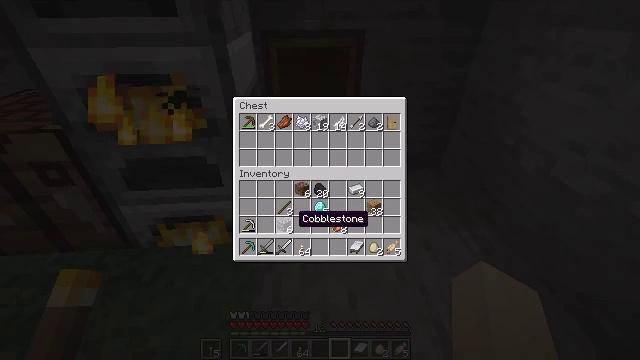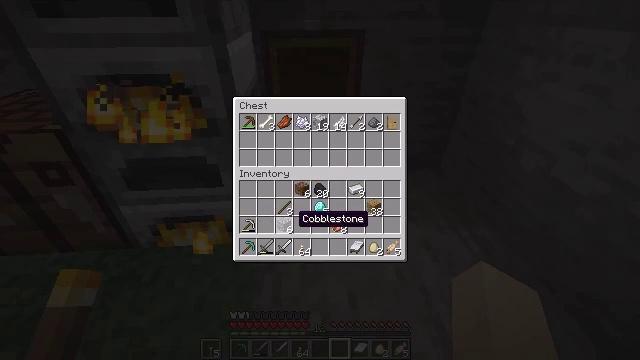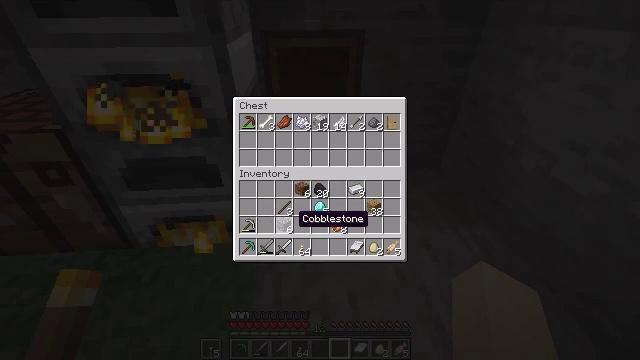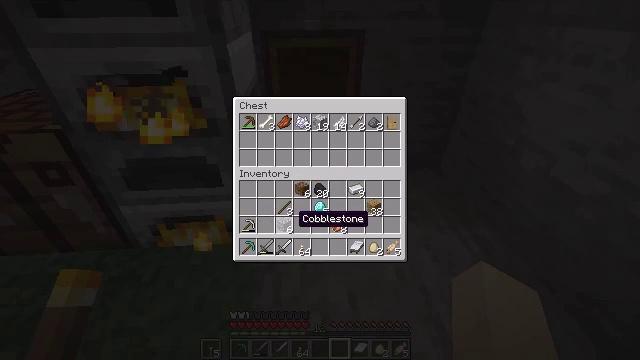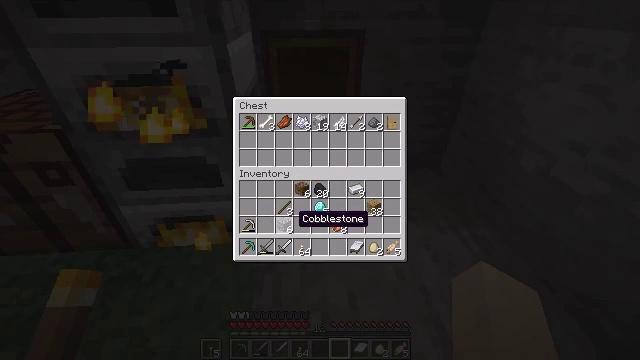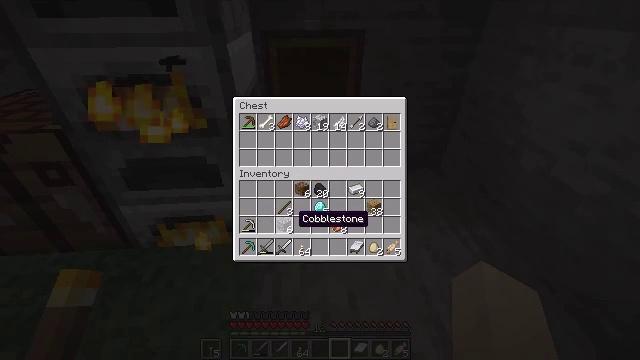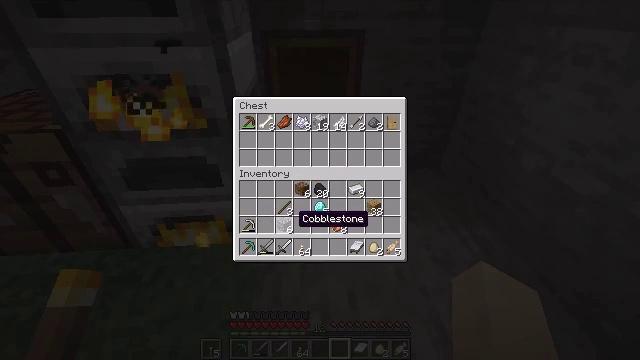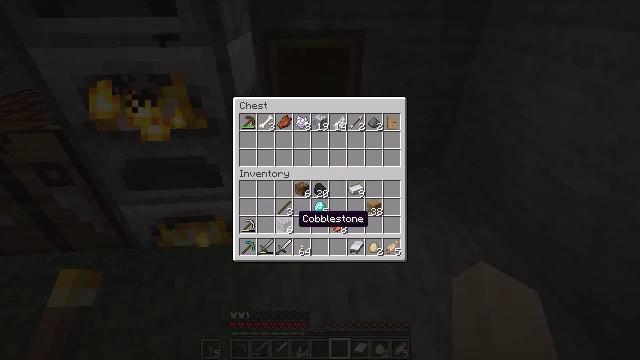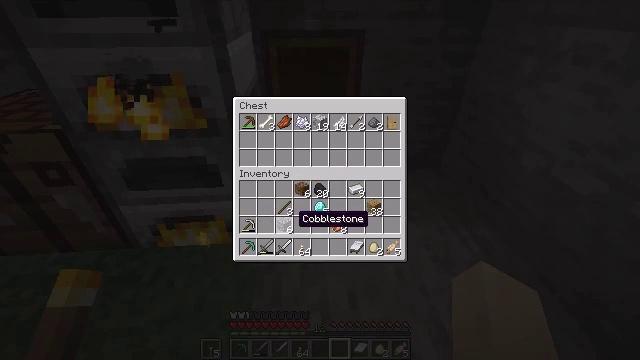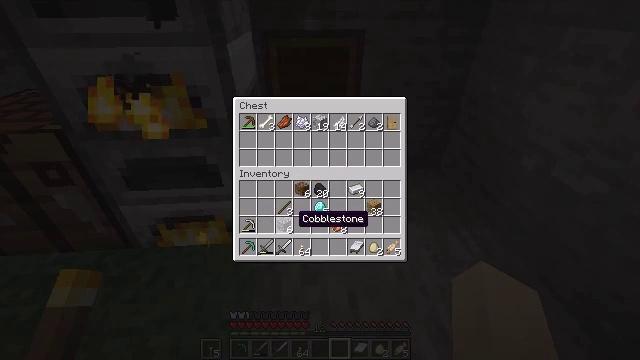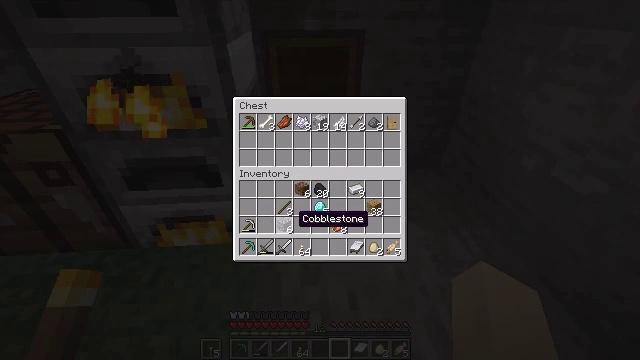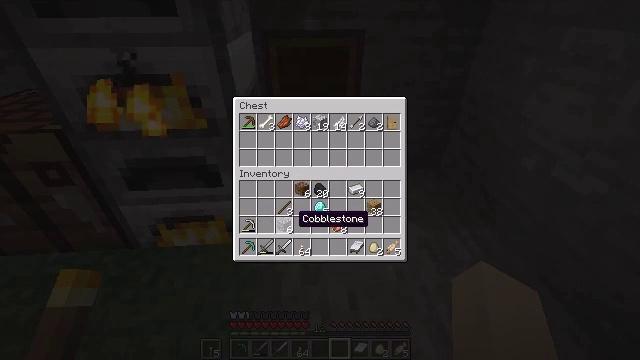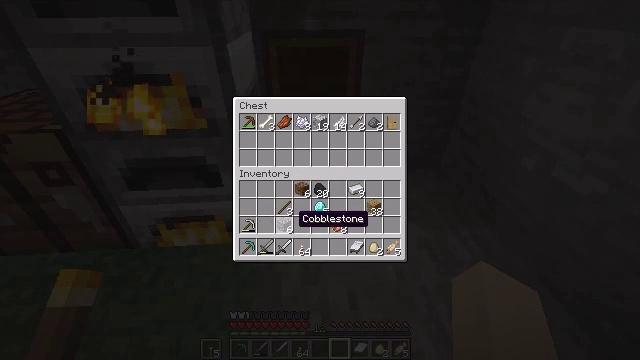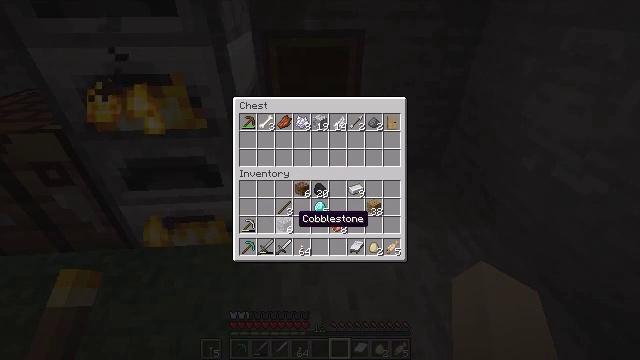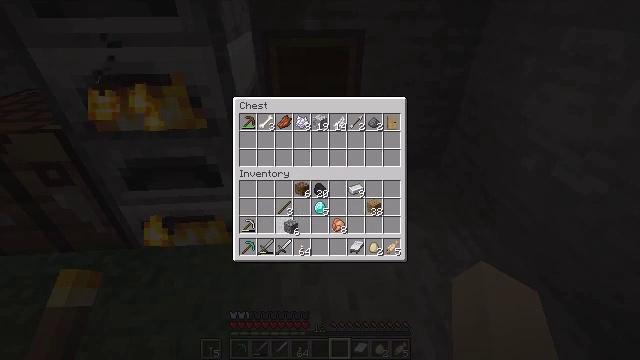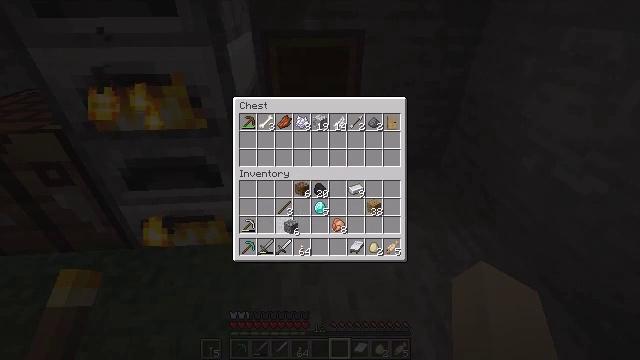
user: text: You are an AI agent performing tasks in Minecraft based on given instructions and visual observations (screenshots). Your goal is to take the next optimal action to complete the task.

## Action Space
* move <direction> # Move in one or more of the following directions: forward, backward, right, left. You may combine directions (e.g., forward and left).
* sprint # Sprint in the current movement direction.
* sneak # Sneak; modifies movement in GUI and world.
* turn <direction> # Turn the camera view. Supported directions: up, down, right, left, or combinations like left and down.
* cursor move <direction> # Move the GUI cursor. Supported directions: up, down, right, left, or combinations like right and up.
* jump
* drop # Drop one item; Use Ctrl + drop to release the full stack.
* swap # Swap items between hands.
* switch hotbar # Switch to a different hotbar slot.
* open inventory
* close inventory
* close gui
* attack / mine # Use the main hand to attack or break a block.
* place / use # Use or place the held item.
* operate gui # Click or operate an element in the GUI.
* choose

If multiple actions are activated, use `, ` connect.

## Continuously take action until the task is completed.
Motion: motion action
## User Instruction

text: Open the crafting table to craft a diamond helmet.
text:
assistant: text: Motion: sneak
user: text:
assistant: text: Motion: sneak
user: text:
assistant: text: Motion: no_op
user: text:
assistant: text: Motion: no_op
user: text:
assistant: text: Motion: no_op
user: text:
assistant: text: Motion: no_op
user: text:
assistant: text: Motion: no_op
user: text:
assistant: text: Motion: no_op
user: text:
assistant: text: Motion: no_op
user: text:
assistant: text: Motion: no_op
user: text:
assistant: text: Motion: no_op
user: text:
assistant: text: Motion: no_op
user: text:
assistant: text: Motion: no_op
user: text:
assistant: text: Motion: operate gui
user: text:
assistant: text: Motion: operate gui
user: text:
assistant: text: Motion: no_op
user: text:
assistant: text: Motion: no_op
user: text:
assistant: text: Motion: no_op
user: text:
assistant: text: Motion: no_op
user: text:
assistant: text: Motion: no_op
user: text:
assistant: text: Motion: no_op
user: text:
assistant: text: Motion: no_op
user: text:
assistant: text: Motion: operate gui
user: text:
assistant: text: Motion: operate gui
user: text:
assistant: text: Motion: no_op
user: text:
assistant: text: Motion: cursor move up
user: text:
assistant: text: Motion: cursor move up
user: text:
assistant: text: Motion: no_op
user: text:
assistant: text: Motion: no_op
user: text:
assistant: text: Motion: no_op